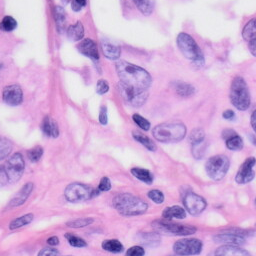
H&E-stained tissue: Skin